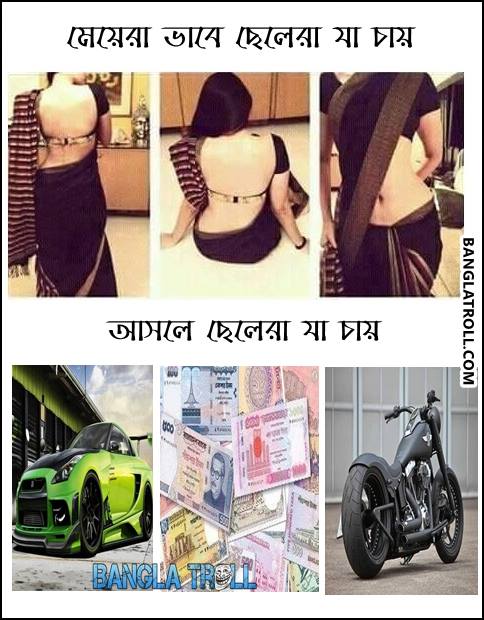
Text: মেয়েরা ভাবে ছেলেরা যা চায় আসলে ছেলেরা যা চায়
Label: Non Hate